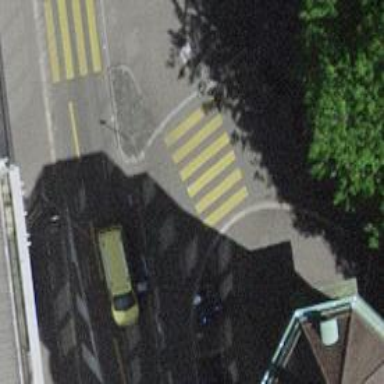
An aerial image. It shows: Uncontrolled zebra crossing on the road.